Question: I'm trying to setup Bitbucket deployment to an Azure website. I successfully have Bitbucket and Azure linked, but when I push to Bitbucket, I get the following error on the Azure site:

If I click on 'View Log', it shows the following compile errors:
'''
D:\Windows\Microsoft.NET\Framework4.0.30319\Microsoft.Common.targets(1578,5): warning MSB3245: Could not resolve this reference. Could not locate the assembly "System.Web.Mvc, Version=4.0.0.0, Culture=neutral, PublicKeyToken=31bf3856ad364e35, processorArchitecture=MSIL". Check to make sure the assembly exists on disk. If this reference is required by your code, you may get compilation errors. [C:\DWASFiles\Sites\<projname>\VirtualDirectory0\site
epository\<projname>.Common\<projname>.Common.csproj]
D:\Windows\Microsoft.NET\Framework4.0.30319\Microsoft.Common.targets(1578,5): warning MSB3245: Could not resolve this reference. Could not locate the assembly "WebMatrix.WebData, Version=2.0.0.0, Culture=neutral, PublicKeyToken=31bf3856ad364e35, processorArchitecture=MSIL". Check to make sure the assembly exists on disk. If this reference is required by your code, you may get compilation errors. [C:\DWASFiles\Sites\<projname>\VirtualDirectory0\site
epository\<projname>.Common\<projname>.Common.csproj]
CustomMembershipProvider.cs(5,7): error CS0246: The type or namespace name 'WebMatrix' could not be found (are you missing a using directive or an assembly reference?) [C:\DWASFiles\Sites\<projname>\VirtualDirectory0\site
epository\<projname>.Common\<projname>.Common.csproj]
CustomMembershipProvider.cs(9,38): error CS0246: The type or namespace name 'ExtendedMembershipProvider' could not be found (are you missing a using directive or an assembly reference?) [C:\DWASFiles\Sites\<projname>\VirtualDirectory0\site
epository\<projname>.Common\<projname>.Common.csproj]
Models\AccountModels.cs(3,18): error CS0234: The type or namespace name 'Mvc' does not exist in the namespace 'System.Web' (are you missing an assembly reference?) [C:\DWASFiles\Sites\<projname>\VirtualDirectory0\site
epository\<projname>.Common\<projname>.Common.csproj]
CustomMembershipProvider.cs(198,37): error CS0246: The type or namespace name 'OAuthAccountData' could not be found (are you missing a using directive or an assembly reference?) [C:\DWASFiles\Sites\<projname>\VirtualDirectory0\site
epository\<projname>.Common\<projname>.Common.csproj]
Models\AccountModels.cs(40,10): error CS0246: The type or namespace name 'Compare' could not be found (are you missing a using directive or an assembly reference?) [C:\DWASFiles\Sites\<projname>\VirtualDirectory0\site
epository\<projname>.Common\<projname>.Common.csproj]
Models\AccountModels.cs(40,10): error CS0246: The type or namespace name 'CompareAttribute' could not be found (are you missing a using directive or an assembly reference?) [C:\DWASFiles\Sites\<projname>\VirtualDirectory0\site
epository\<projname>.Common\<projname>.Common.csproj]
Models\AccountModels.cs(73,10): error CS0246: The type or namespace name 'Compare' could not be found (are you missing a using directive or an assembly reference?) [C:\DWASFiles\Sites\<projname>\VirtualDirectory0\site
epository\<projname>.Common\<projname>.Common.csproj]
Models\AccountModels.cs(73,10): error CS0246: The type or namespace name 'CompareAttribute' could not be found (are you missing a using directive or an assembly reference?) [C:\DWASFiles\Sites\<projname>\VirtualDirectory0\site
epository\<projname>.Common\<projname>.Common.csproj]
'''
Note that these compile errors are against another assembly in my project (the assembly where I put the business logic).
When Googling, the only mention I found was about having to set the "local copy" flag to true for those references. I've tried this, but still got the same errors.
This all compiles fine locally. Any ideas?
## Update
To add a bit more information, my project structure that is in the Git repo is as follows:
'''
+ProjName
ProjName.csproj
web.config
...etc...
+ProjName.Common
ProjName.Common.csproj
+ProjName.Tests
ProjName.Tests.csproj
+packages <-- these are Nuget packages
ProjName.sln
'''
The compile errors shown by Azure say that it's ProjName.vcproj that failed - but they refer to the ProjName.Common assembly reference.
Note that this layout is what VisualStudio created (ie. an extra project subdirectory for the webroot).
I'm not really sure what Azure does when doing a Git deploy. Does it recognise that the ProjName directory is the webroot, and also parse the ProjName.sln compiling any other assemblies that are in the solution (the same way Visual Studio does)?
Also, I've not added any "bin" folders to Git. However, I did just try this as a test, and it didn't change the compile errors that Azure produced.
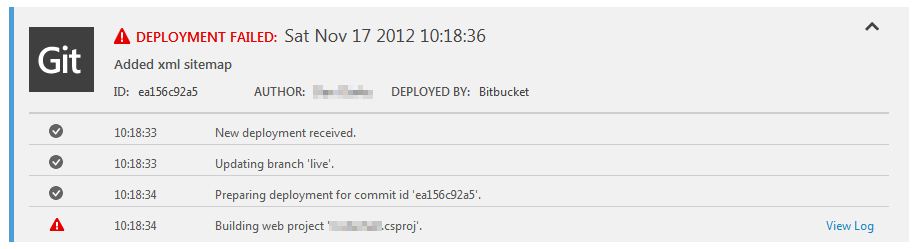
Answer: Updated 11/25/2012: After looking at Dan's repo, the problem is that the library project is using Mvc 4 from the GAC instead of using the NuGet package. Switching to the NuGet package makes it work fine on Azure.
In theory, MVC4 could be in the GAC on the Azure machines and this would not be an issue. And maybe they'll get there at some point. Though generally, the MVC team is increasingly pushing a NuGet based model where you don't rely on things being in the GAC.
Original answer:
Generally, you should avoid committing binaries to your git repo, instead relying on NuGet to retrieve them. Please see <URL> for a sample project that does this and works fine in Azure Web Sites.
But based on your project structure, I see that your projects seem to use C++ (.vcproj). If so, then the likely problem is that C++ may not be supported today in Azure Web Sites when publishing via git. So far, I don't think this has come up as must people use C# & VB. If that is indeed the issue, then I suggest you open an issue on <URL> so we can properly track this.